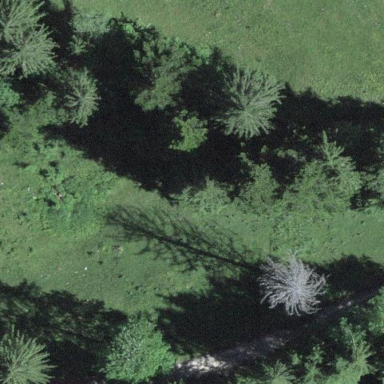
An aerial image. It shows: Forest with evergreen needle-leaved trees.